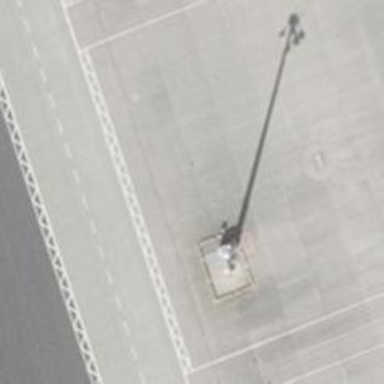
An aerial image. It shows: Mast structure.